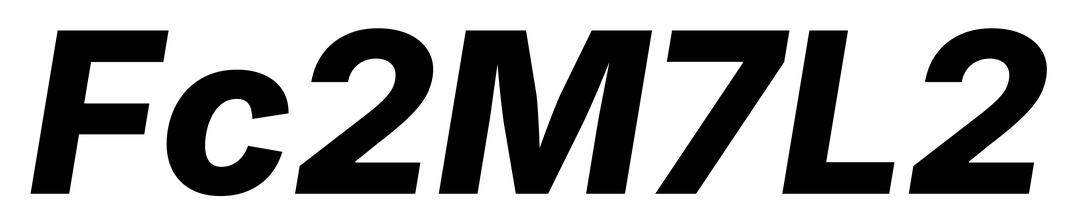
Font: Inter-Italic_ExtraBold_Italic